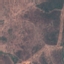
Land use / land cover: HerbaceousVegetation